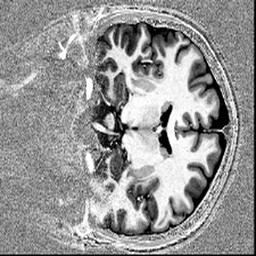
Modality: T1w
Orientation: coronal
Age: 25
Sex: male